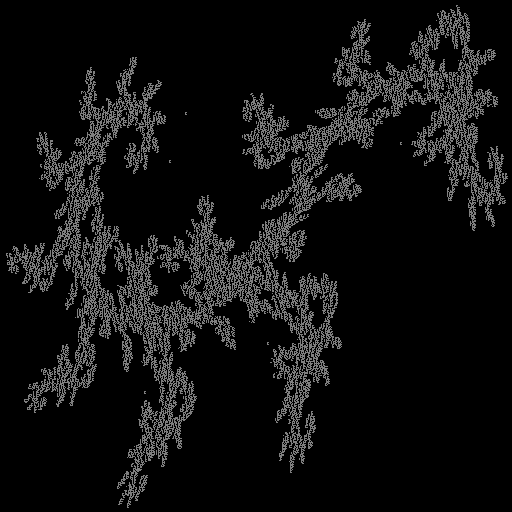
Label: greygoldenrod